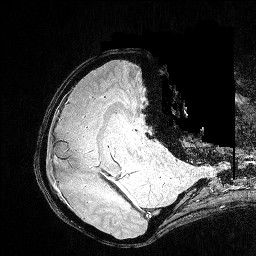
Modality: FLASH
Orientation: axial
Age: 25
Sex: female